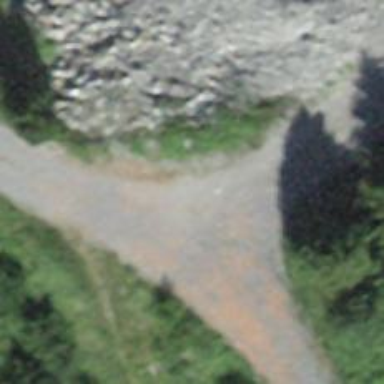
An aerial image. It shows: Compacted track road with grade3 tracktype.